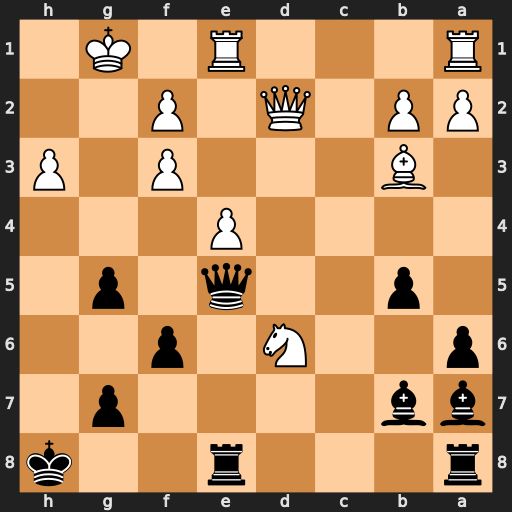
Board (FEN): r3r2k/bb4p1/p2N1p2/1p2q1p1/4P3/1B3P1P/PP1Q1P2/R3R1K1
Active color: b
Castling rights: -
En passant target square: -
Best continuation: Qg3+ Kf1 Qxf3